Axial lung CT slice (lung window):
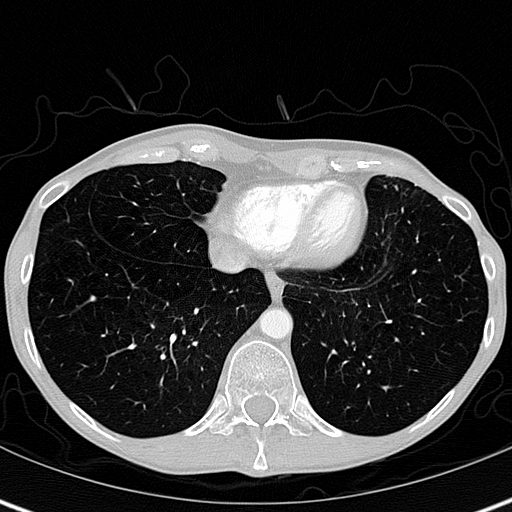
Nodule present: no